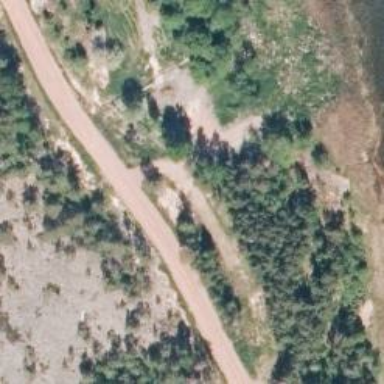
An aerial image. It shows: Track road.